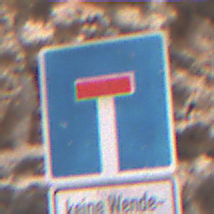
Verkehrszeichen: Sackgasse
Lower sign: HinweisGeaenderteVorfahrtVerkehrsfuehrungVerkehrsregelung3
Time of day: Midday
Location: Outdoor (Urban)
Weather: PartlyCloudy
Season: NotSpecified
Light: Natural